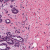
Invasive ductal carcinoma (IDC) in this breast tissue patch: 0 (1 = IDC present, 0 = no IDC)